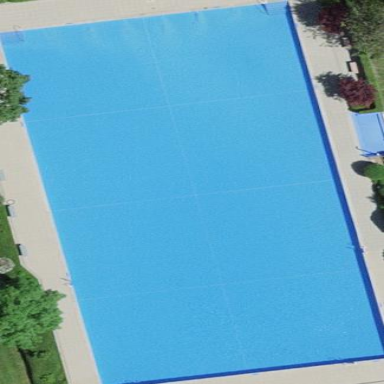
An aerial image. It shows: Swimming pool located in leisure land.